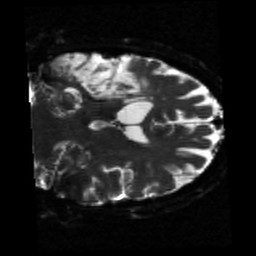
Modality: sbref
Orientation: coronal
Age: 61
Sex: male
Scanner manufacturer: siemens
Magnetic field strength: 3 T
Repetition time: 5.25 s
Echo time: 0.08 s